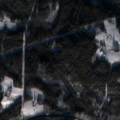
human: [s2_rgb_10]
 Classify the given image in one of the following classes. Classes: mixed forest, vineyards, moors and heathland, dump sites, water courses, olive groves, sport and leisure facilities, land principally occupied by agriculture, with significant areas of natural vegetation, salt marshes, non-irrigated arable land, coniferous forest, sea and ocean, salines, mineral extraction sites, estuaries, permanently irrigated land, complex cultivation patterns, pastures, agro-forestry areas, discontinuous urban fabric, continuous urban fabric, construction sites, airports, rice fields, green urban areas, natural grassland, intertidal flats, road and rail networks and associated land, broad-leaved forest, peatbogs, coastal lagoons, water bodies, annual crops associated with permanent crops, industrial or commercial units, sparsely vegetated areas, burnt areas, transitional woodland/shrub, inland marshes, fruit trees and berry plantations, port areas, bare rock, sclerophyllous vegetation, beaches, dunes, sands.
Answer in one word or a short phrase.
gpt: land principally occupied by agriculture, with significant areas of natural vegetation, coniferous forest, mixed forest